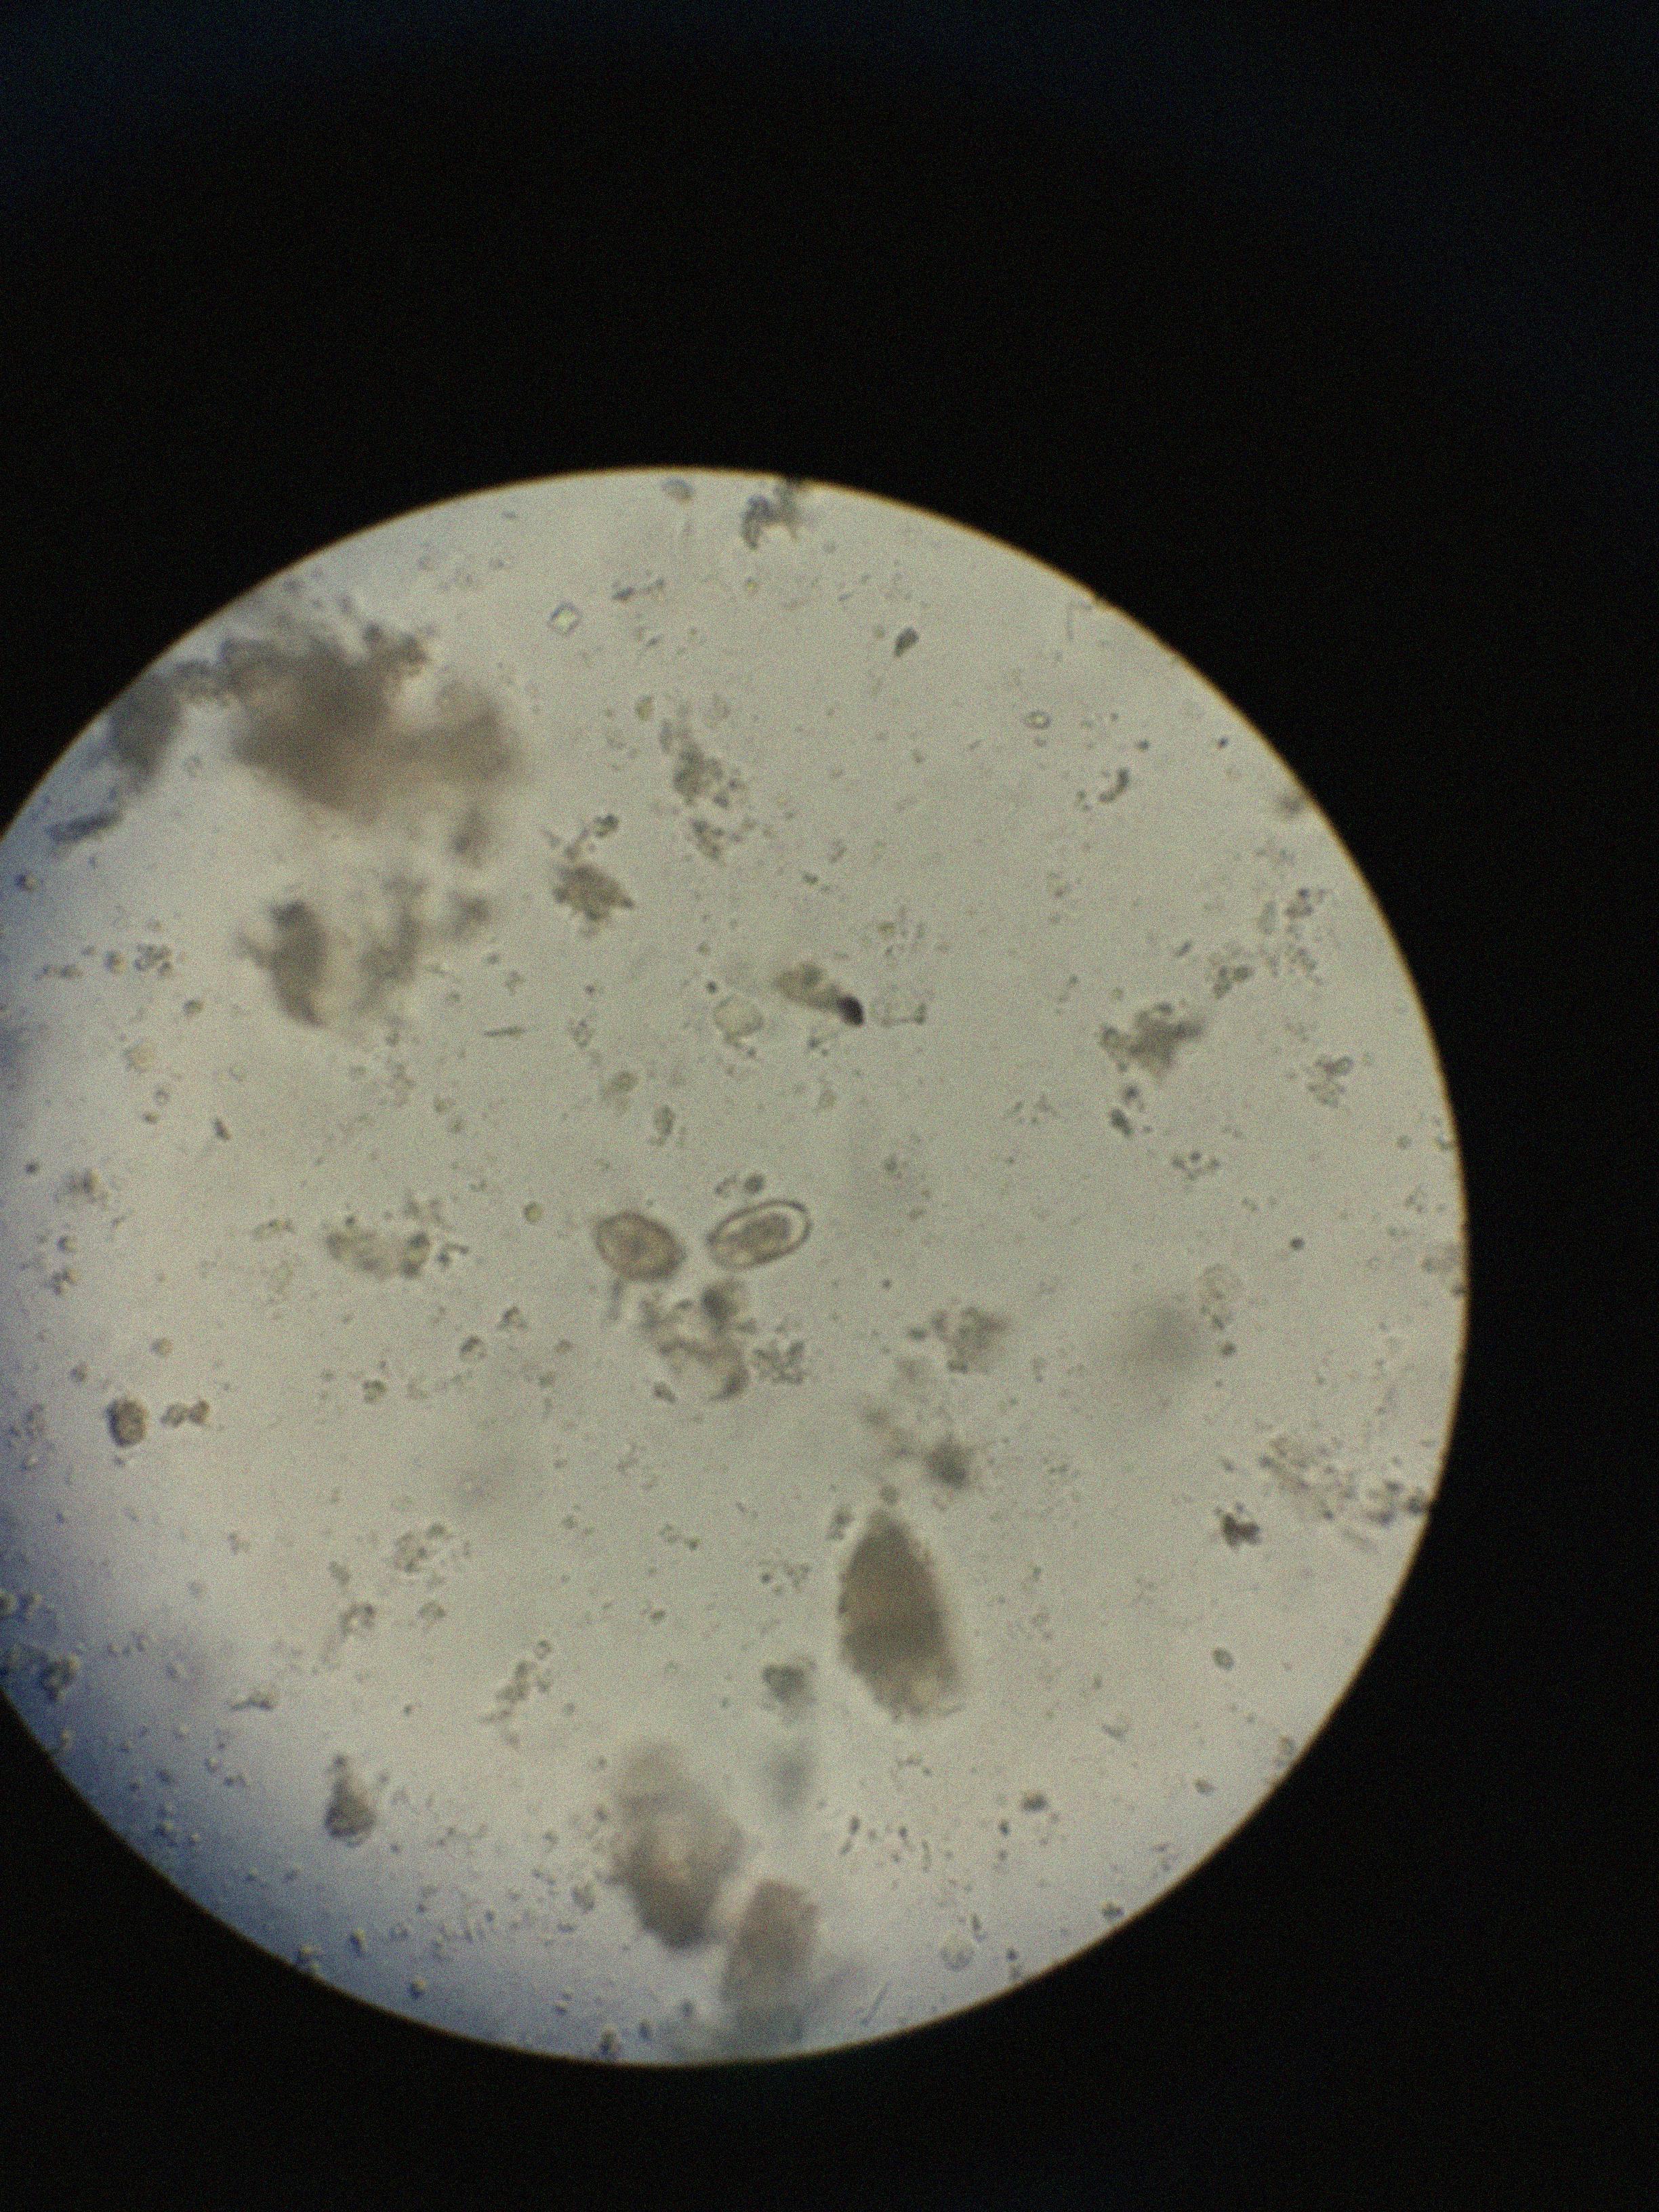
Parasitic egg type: Capillaria philippinensis